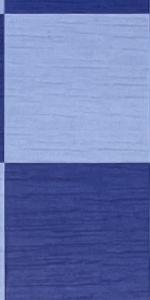
Label: Empty